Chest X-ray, AP view. Patient: 63 years old, sex F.
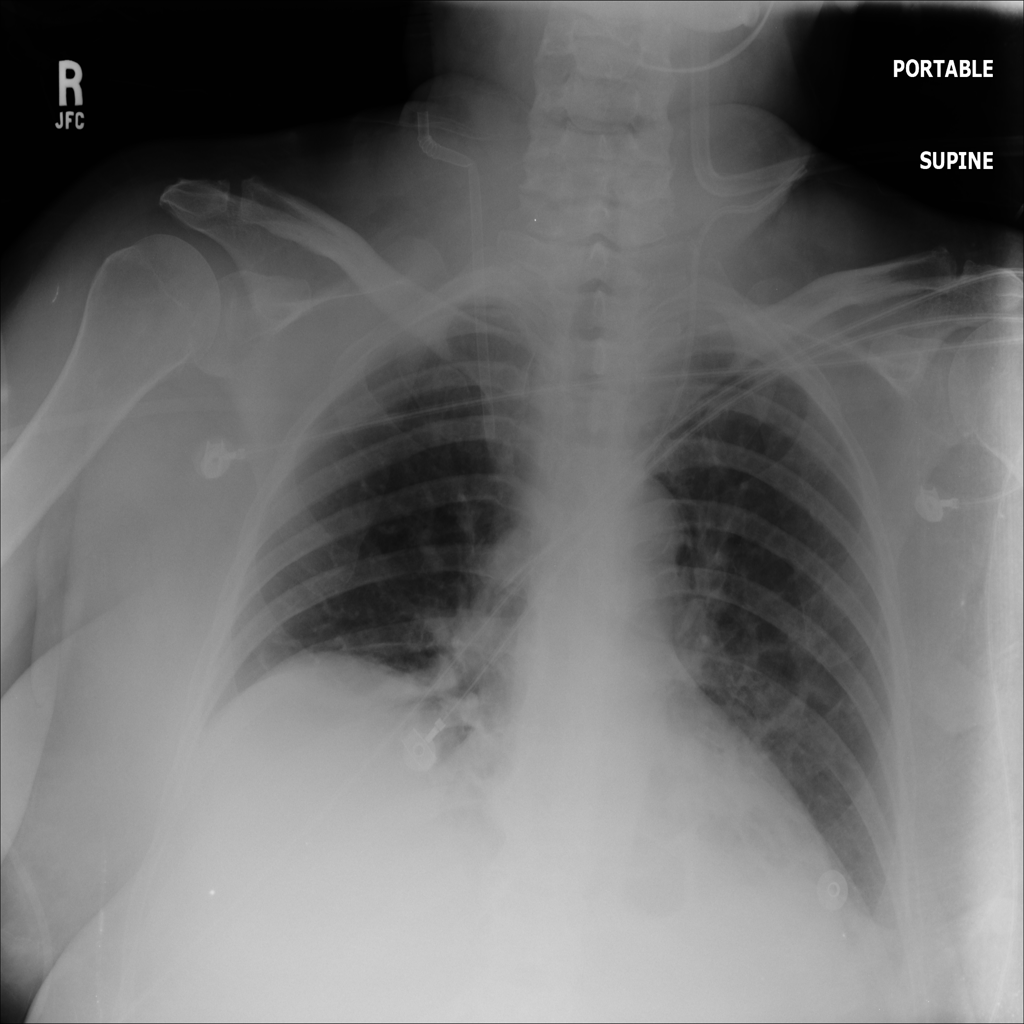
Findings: Atelectasis